Question: I'm really new in image processing, so please sorry I'm a newbie. I tried to use the <URL>.
Actually I don't care that only posters are detected, since statistically the posters are the biggest (or second biggest) rectangle in the image (decent heuristic).
The last image is the result of this code using <URL>.
Any idea how to improve this code?
<URL>
[
<URL>
<URL>
<URL>
<URL>
<URL>
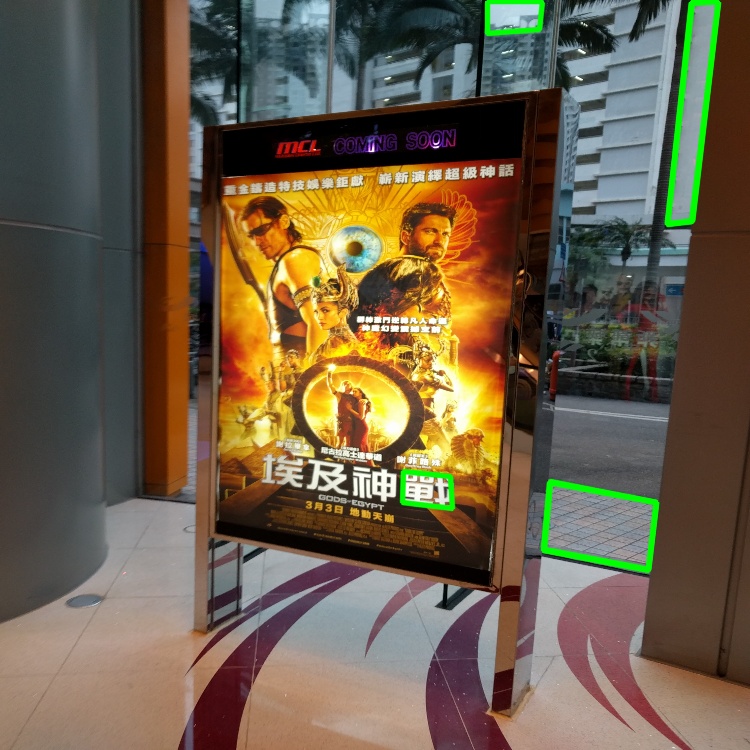
Answer: Are you familiar at all with hough transforms? If not, I highly recommend you read up on them <URL> The approach I would take, since it seems like your posters contrast their backgrounds quite a bit, is as follows:
Apply canny edge detection (consider changing to a HSV color space before the edge detection if rgb edge detection gives poor results) to the images, and perform a rectangular hough transform on the results of the canny. This will extract all "rectangular" shapes from your image. From there, you can look for features within the extracted rectangles (text maybe?) in order to further verify that the rectangles that you extracted are indeed posters.
One downfall of this method is that it may not work if the picture of the posters is taken at too great of an angle, but as long as the picture is taken relatively in front of the poster, you should be fine.